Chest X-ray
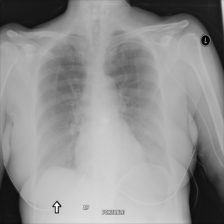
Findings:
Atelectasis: negative
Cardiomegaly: negative
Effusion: negative
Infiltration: negative
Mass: negative
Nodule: negative
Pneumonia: negative
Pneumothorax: negative
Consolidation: negative
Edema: negative
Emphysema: negative
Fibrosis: negative
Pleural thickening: negative
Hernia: negative